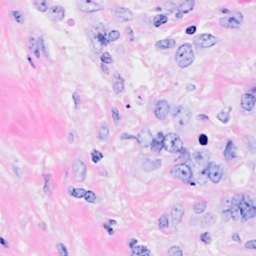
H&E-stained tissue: Breast